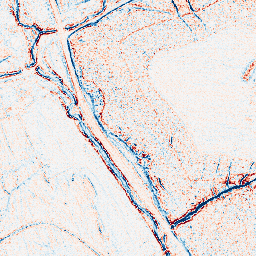
Category: edge_preserving
Decomposition family: bilateral
Decomposition parameters: d: 5
sigma_color: 75
sigma_space: 50
Upsampling method: area
Upsampling parameters: scale: 2
Upsampling scale: 2